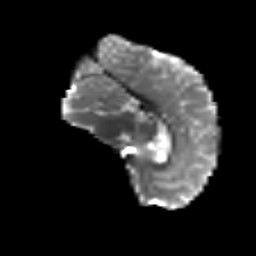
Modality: T2w
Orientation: sagittal
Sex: male
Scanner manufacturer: siemens
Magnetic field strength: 3 T
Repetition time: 5 s
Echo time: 0.071 s